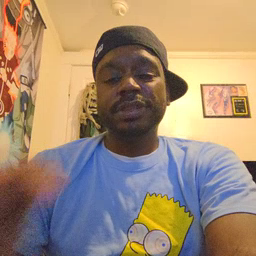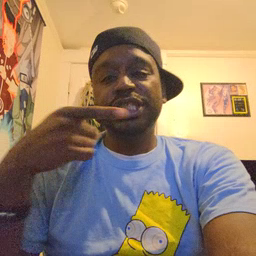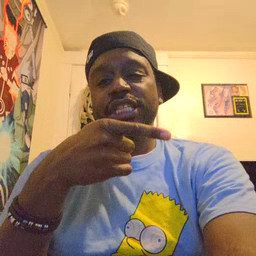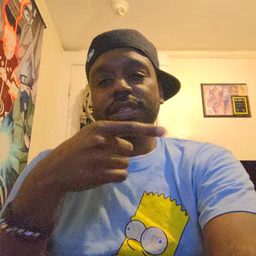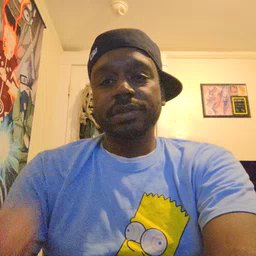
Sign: hesheit